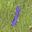
Label: 1